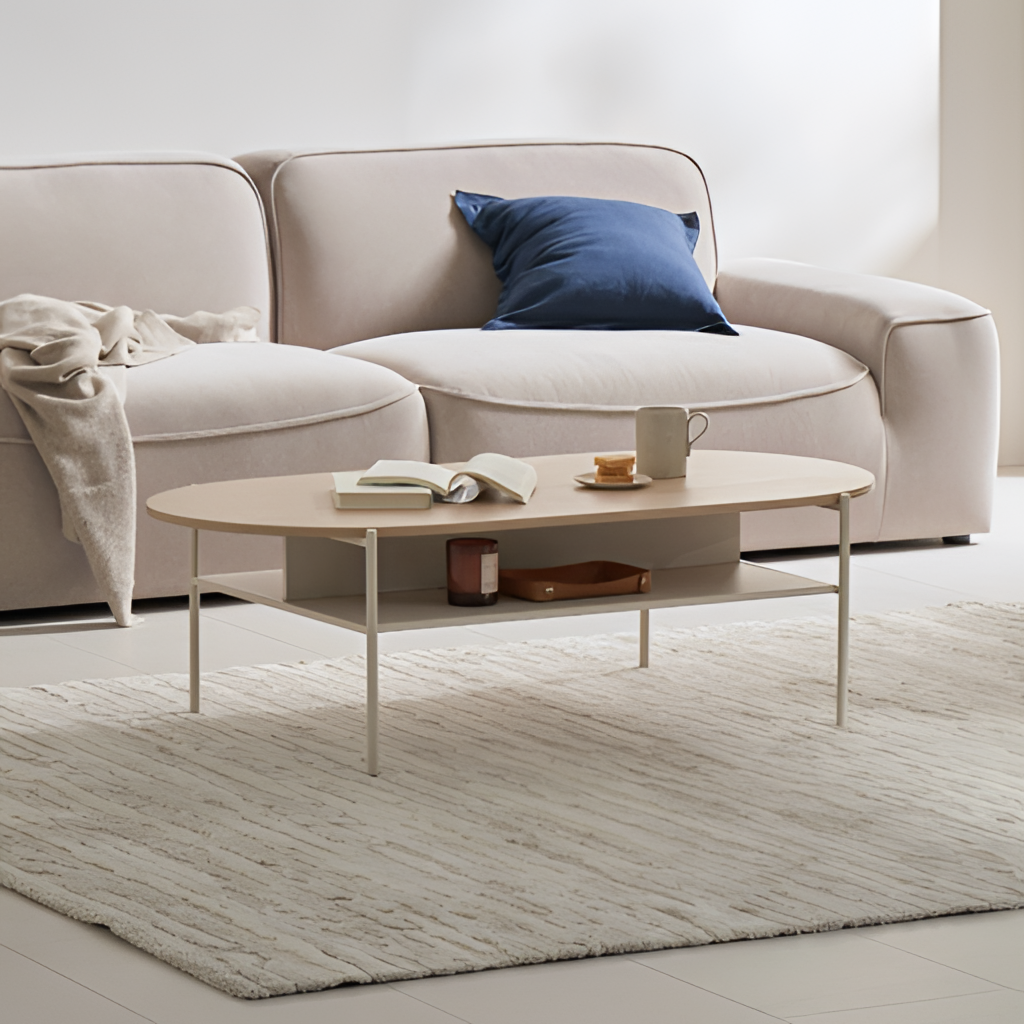
living room, beige fabric sofa, beige tile flooring, with large square pattern, paint wallpaper, with solid pattern, minimalist